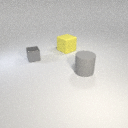
small gray metal cube behind large gray rubber cylinder